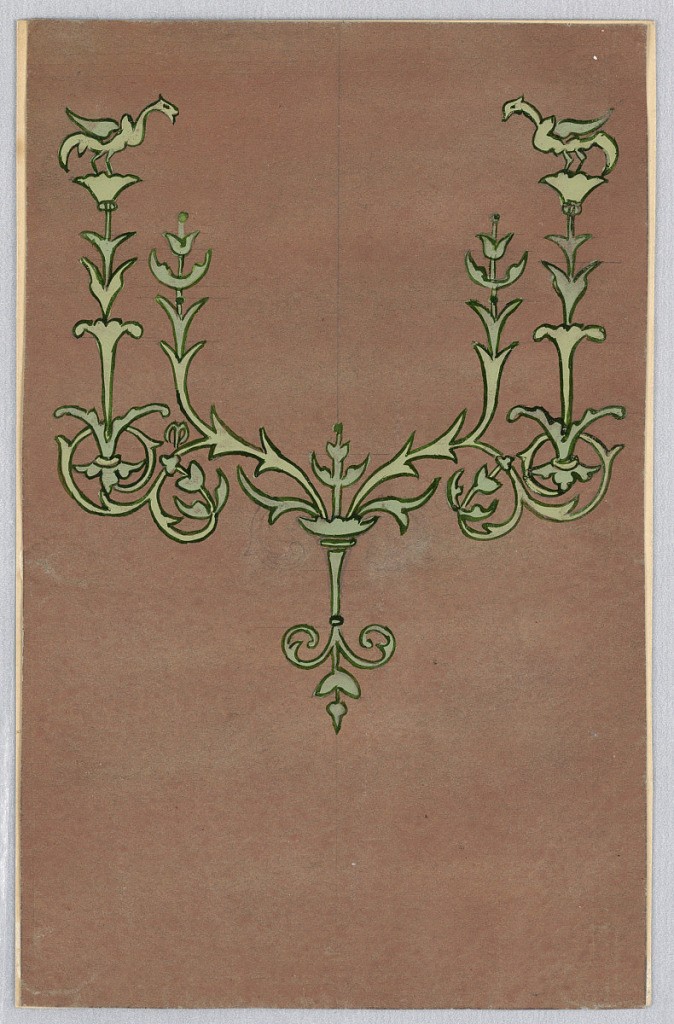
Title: Design for a Book Cover
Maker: Alice Cordelia Morse, American, 1863–1961
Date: ca. 1887–1903
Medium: Brush and gouache on paper
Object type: Drawing
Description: On light brown ground, candelabra-like design in light green outlined in black, rinceaux, birds, leaves.